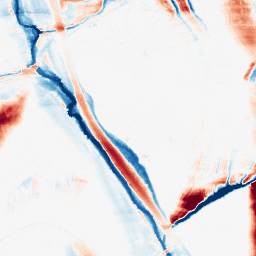
Category: morphological
Decomposition family: morphological_ellipse
Decomposition parameters: operation: average
width: 10
height: 50
Upsampling method: quintic
Upsampling parameters: scale: 8
Upsampling scale: 8